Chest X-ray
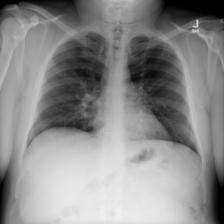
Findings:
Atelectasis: negative
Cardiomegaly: negative
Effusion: negative
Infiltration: negative
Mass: negative
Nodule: negative
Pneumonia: negative
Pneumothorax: negative
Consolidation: negative
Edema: negative
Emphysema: negative
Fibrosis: negative
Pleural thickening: negative
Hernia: negative